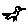
Label: bird